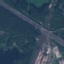
Land use / land cover class: Highway